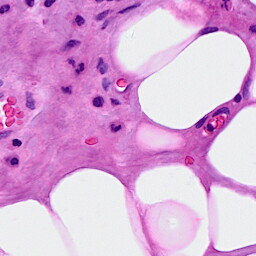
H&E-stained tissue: Breast